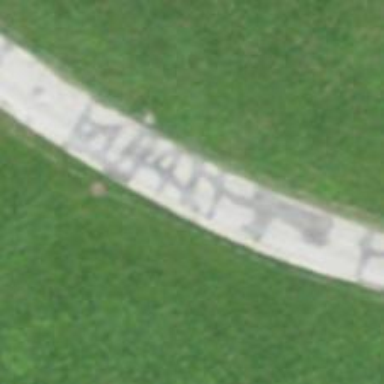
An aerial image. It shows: Unclassified road with concrete plates surface.